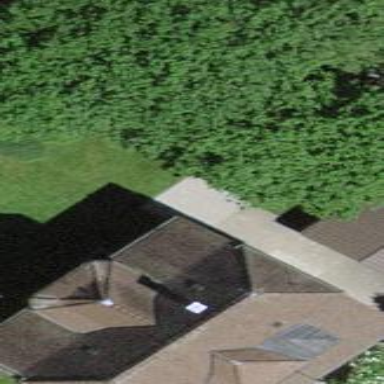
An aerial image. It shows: Residential building serving as kindergarten.